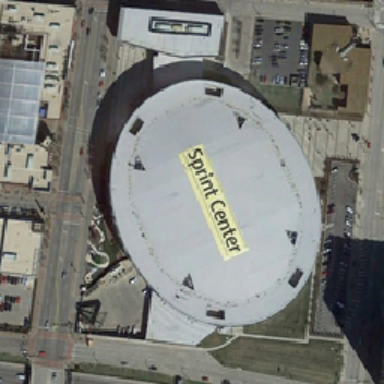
Many buildings are surrounded by a large oval building .